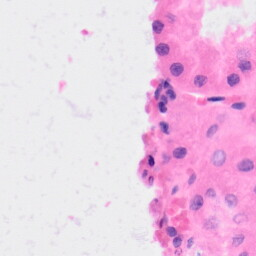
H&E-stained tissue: Kidney